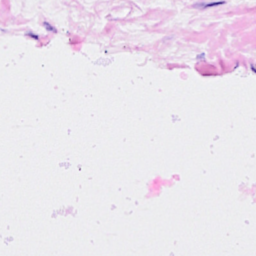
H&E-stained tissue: Breast